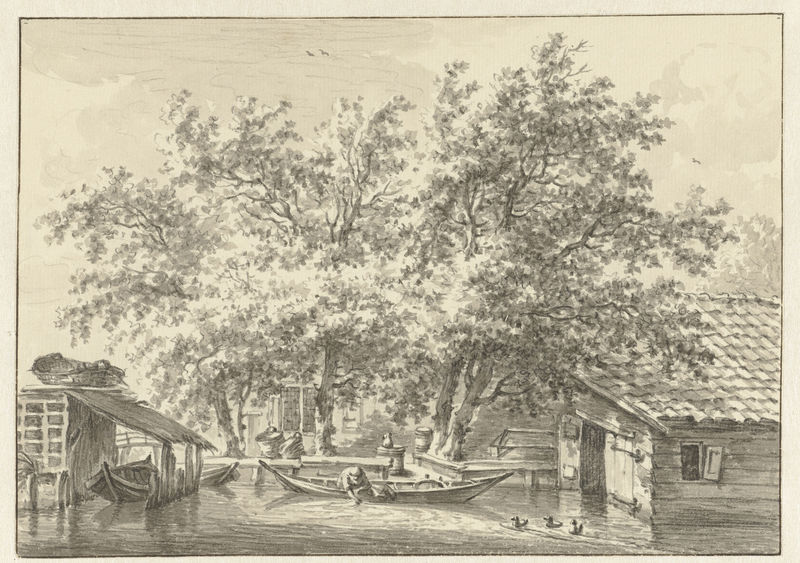
Titel: Huizen en schuur aan water
Künstler: Egbert van Drielst
Standort: Amsterdam
Institution: Rijksmuseum
Schlagwörter: baum, himmel, laub, mann, vogel, wasser, wolken, bäume, fluss, see, ufer, fenster, frau, holz, zeichnung, haus, mensch, vögel, hütte, person, arbeit, boot, dachziegel, kahn, schuppen, fischer, körbe, graphik, enten, steg, unterstand, korb, tor, fensterladen, himmeö, druck, zille, baumgruppe, bootshaus, holzhütte, ziegeldach, fässer, holzhaus, schindel, fischen, tuschezeichnung, bootsschuppen, entchen